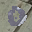
Label: 0